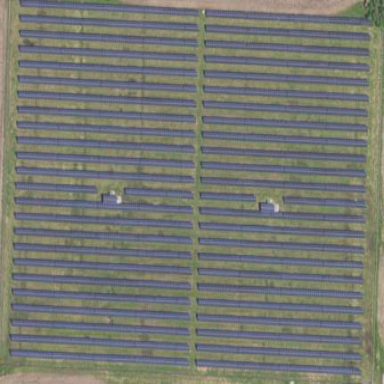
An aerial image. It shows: Solar power plant using photovoltaic technology.